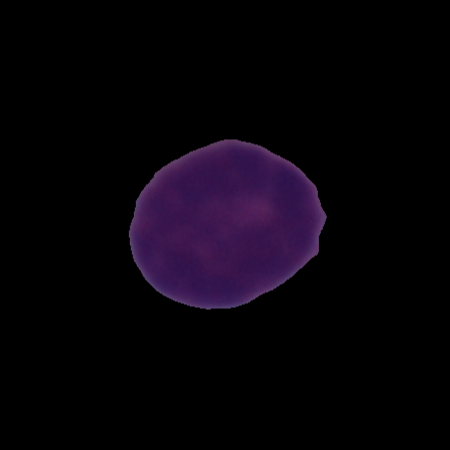
Label: cancer